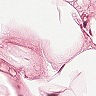
Metastatic tissue present: no